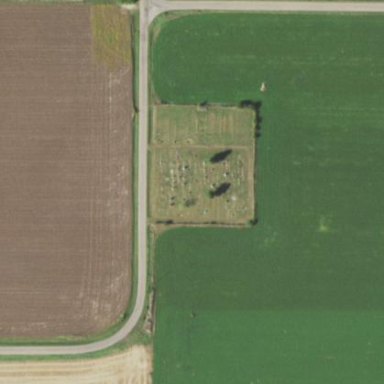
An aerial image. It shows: Graveyard used as cemetery.